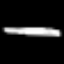
Label: pencil